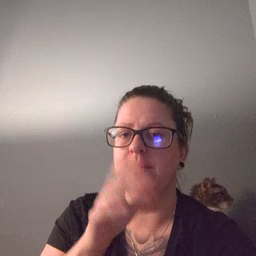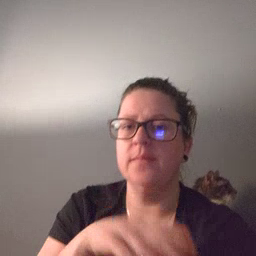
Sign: drink